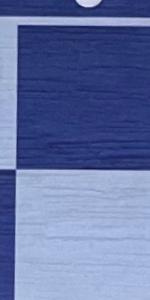
Label: Empty